Question: Is any Cocoa Pod I can use to implement a auto dismiss popup like Tweetbot's as below?
Or I need to do it by myself by inheriting from UIView?
Thanks

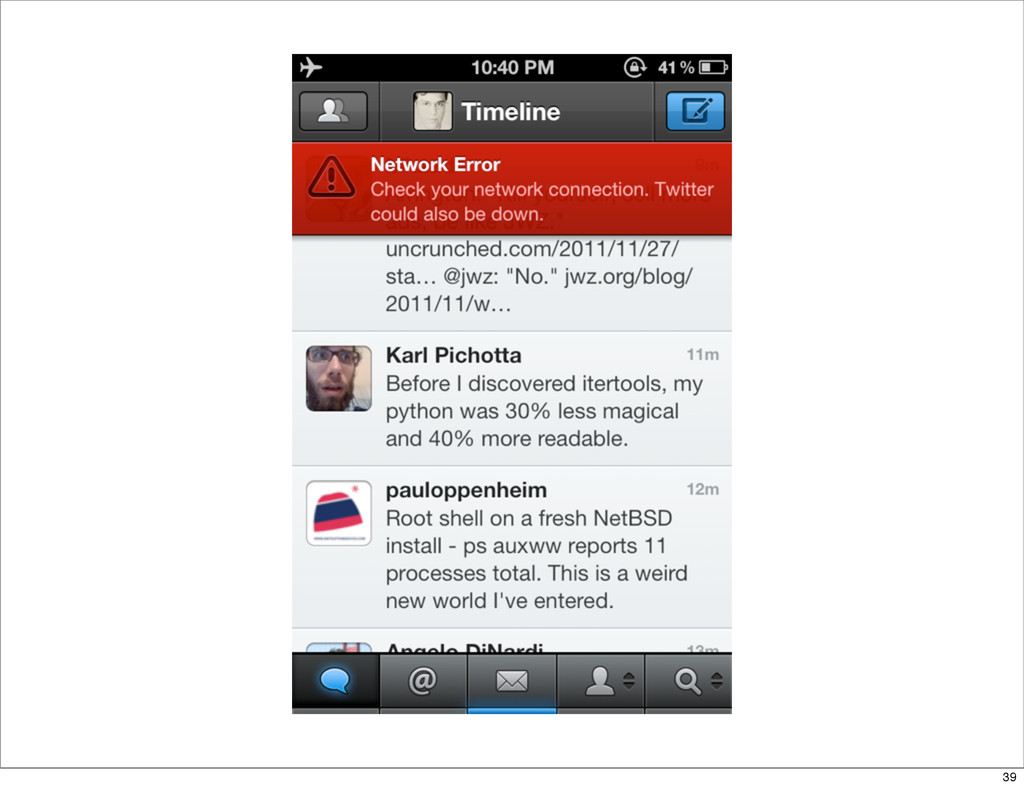
Answer: The screenshot you show is actually from Tweetbot, but assuming that is really what you want, I've used this class with much success:
<URL>

via <URL>